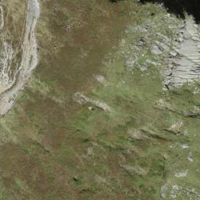
EUNIS habitat code: 26
Species observed at this site:
Allium victorialis
Vaccinium uliginosum
Rhododendron ferrugineum